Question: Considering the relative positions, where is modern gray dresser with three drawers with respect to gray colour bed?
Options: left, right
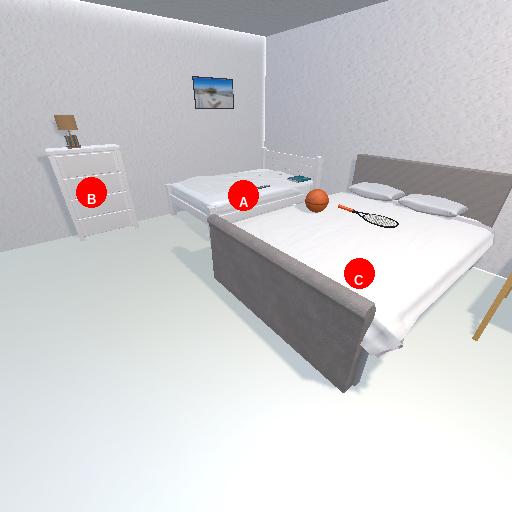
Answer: left